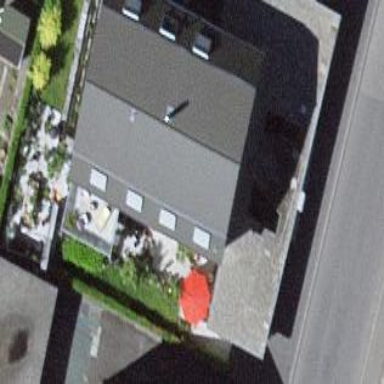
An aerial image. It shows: View of roof of building.